Field crop: maize
Growth stage: 2
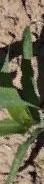
Species: maize